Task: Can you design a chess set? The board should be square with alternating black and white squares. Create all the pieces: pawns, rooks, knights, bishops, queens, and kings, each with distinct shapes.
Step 3:
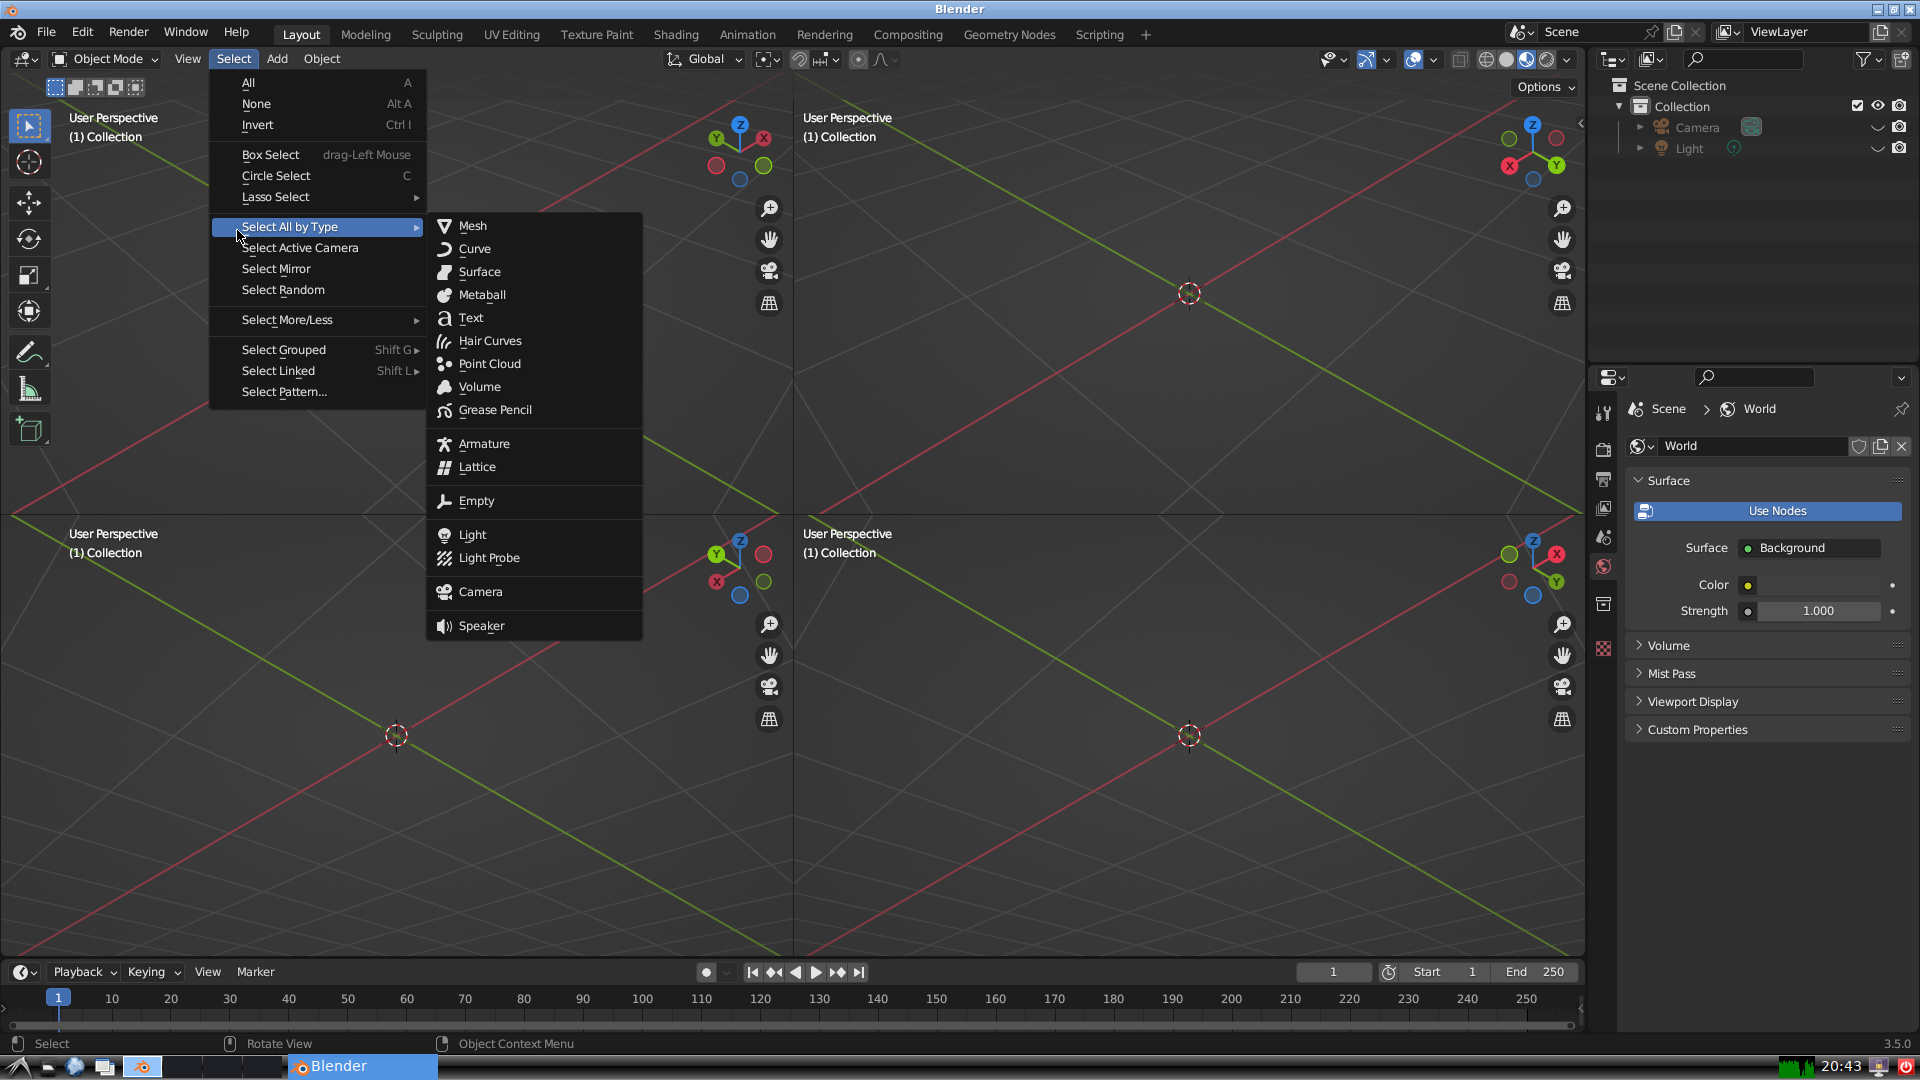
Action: {"mouse_move": [445, 230]}